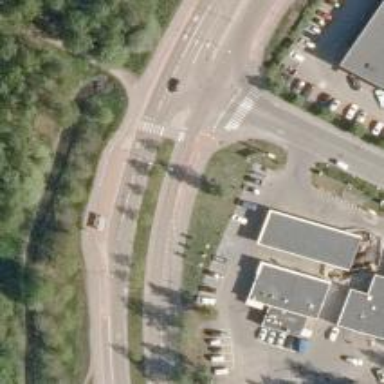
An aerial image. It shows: Asphalt cycleway.